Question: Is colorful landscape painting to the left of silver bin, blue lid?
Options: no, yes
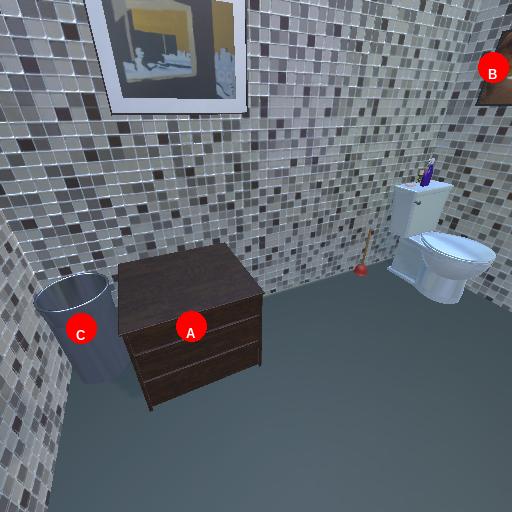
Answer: no